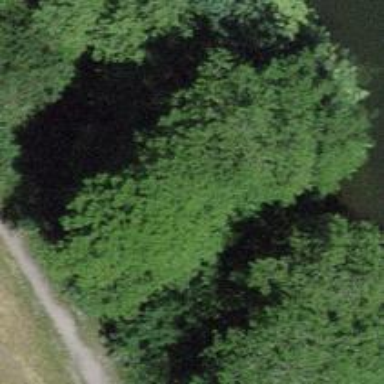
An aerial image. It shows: Brown bench.